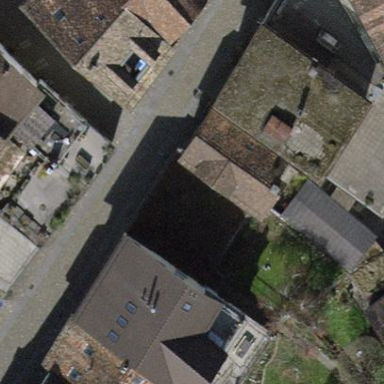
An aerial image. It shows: Building with gabled roof made of roof tiles.